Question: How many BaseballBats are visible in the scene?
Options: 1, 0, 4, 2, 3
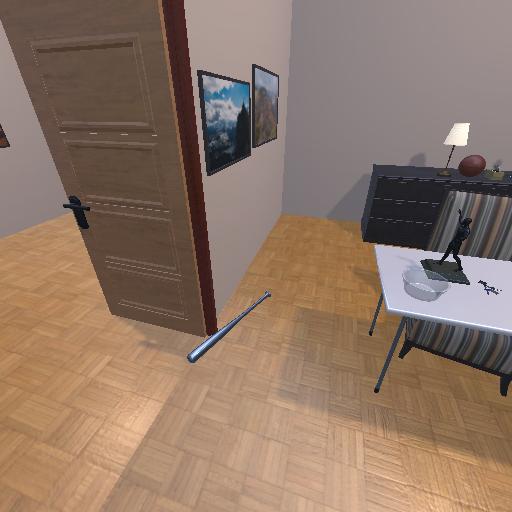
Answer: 1